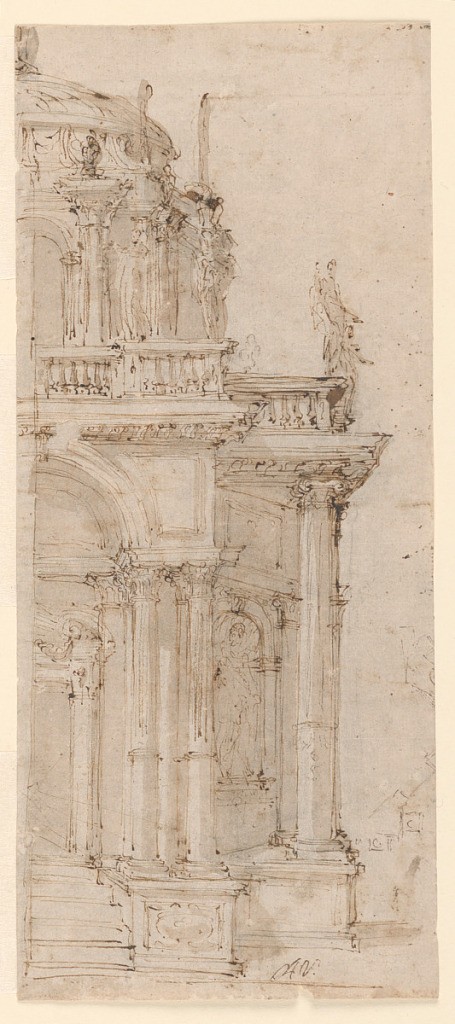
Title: Design for a Catafalque
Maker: Domenico Antonio Vaccaro, Italian, 1678–1745
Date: late 17th–mid- 18th century
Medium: Pen and brown ink, brush and brown wash on off-white laid paper
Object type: Drawing
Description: On a narrow vertical sheet, architectural design for a catafalque showing the right side of the two-story structure, the door flanked by columns, domed roof.